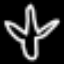
Label: airplane